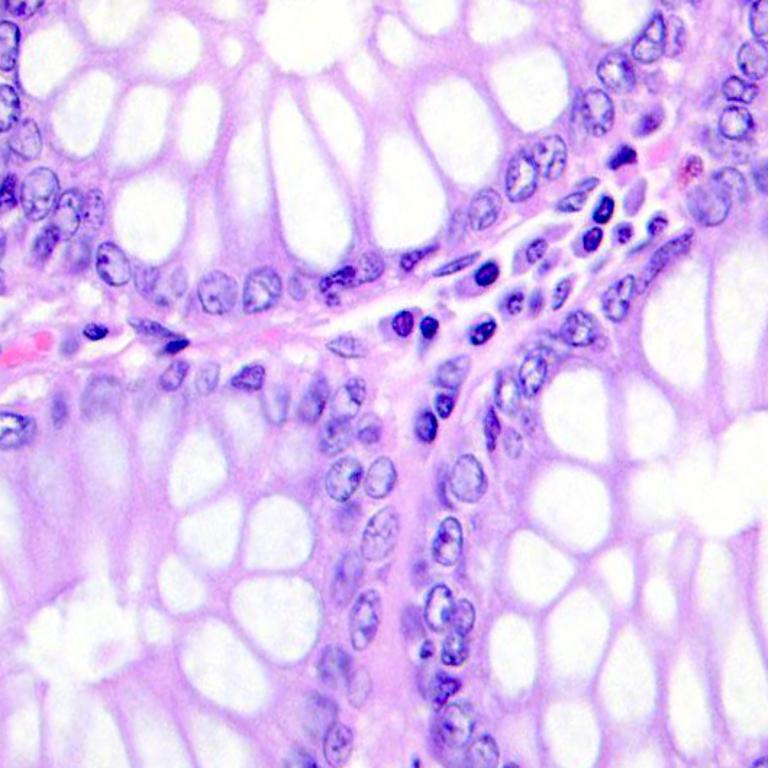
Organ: colon
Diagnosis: benign